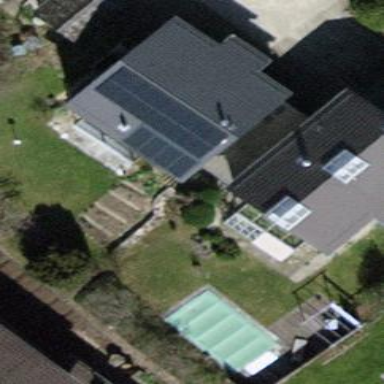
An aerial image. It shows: House with pitched roof.